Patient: sex F, age 54
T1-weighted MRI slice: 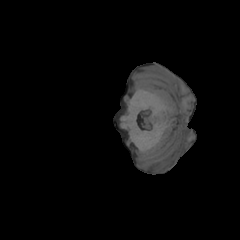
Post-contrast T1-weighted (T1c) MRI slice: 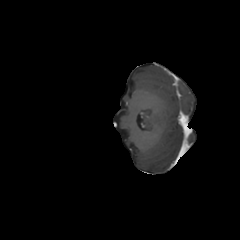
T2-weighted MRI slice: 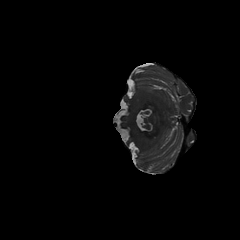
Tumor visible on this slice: no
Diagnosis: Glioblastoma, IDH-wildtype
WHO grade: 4